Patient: sex M, age 48
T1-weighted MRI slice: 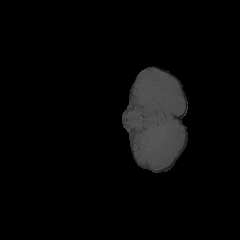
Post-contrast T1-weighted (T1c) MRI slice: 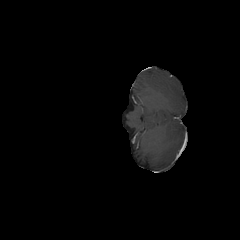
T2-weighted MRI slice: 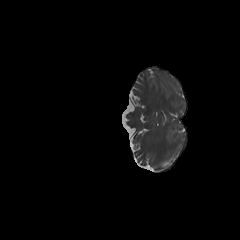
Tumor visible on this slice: no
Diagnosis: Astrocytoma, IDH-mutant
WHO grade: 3